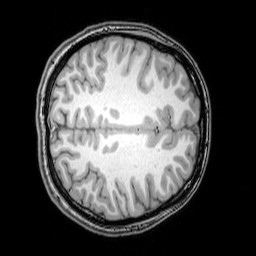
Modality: T1w
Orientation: axial
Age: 22
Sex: female
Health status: healthy
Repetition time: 0.081 s
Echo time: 0.037 s